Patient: sex M, age 51
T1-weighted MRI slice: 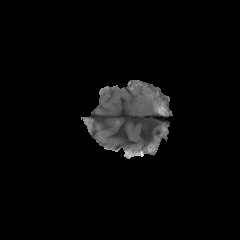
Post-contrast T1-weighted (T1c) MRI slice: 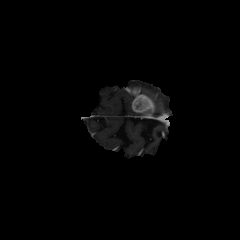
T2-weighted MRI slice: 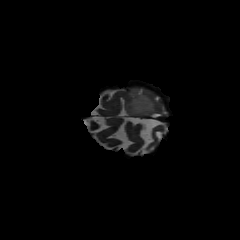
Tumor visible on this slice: yes
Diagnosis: Glioblastoma, IDH-wildtype
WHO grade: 4